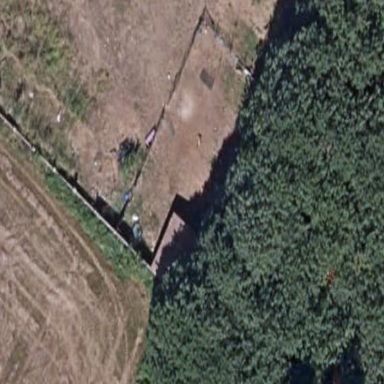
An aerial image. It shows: Shed building.